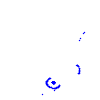
Particle: proton